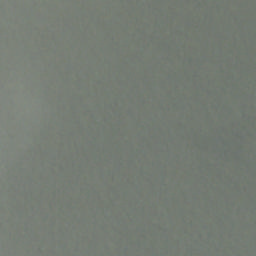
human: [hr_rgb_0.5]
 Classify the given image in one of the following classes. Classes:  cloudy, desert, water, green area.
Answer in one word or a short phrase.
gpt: cloudy